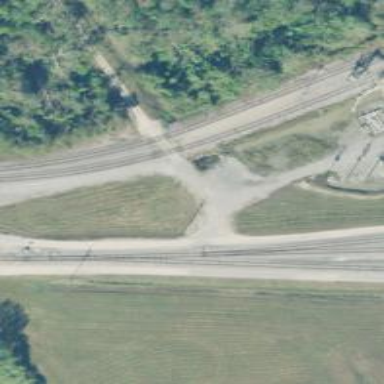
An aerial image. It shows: Rail spur service.